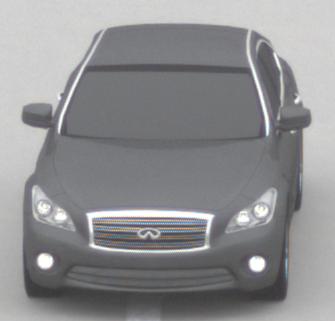
Make: Infiniti
Model: M 37
Detailed model: M (Y51)
Model produced from: 2010/10
Model produced until: 2013/11
Doors: 4
Color: gray
Road condition: dry road
Daytime: midday
Contrast: low contrast